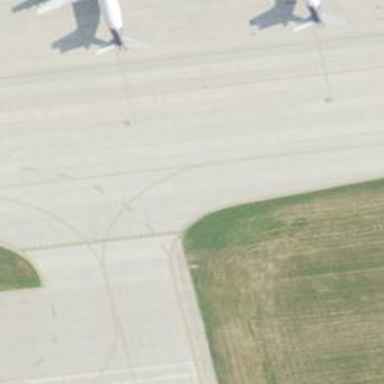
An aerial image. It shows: Image of taxiway at airport.